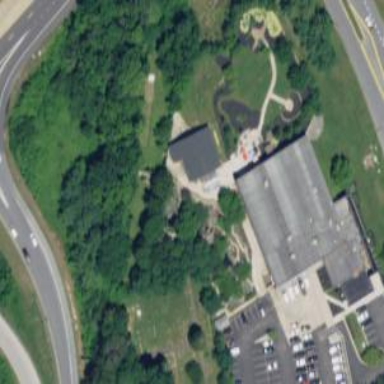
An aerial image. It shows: Miniature golf leisure land.